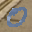
Label: 0